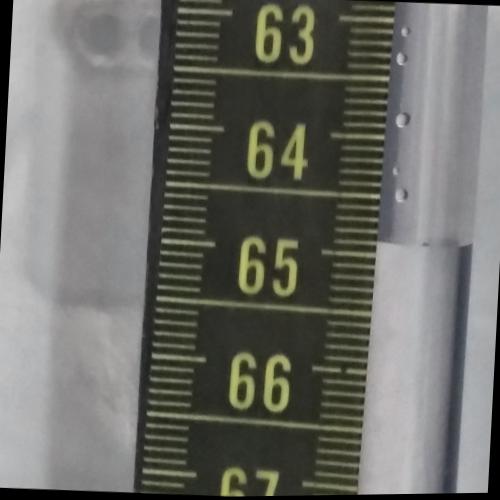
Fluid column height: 64.9 cm